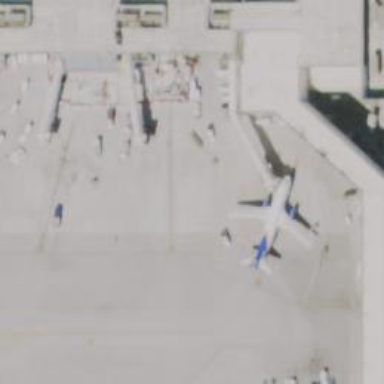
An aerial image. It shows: Airport gate.